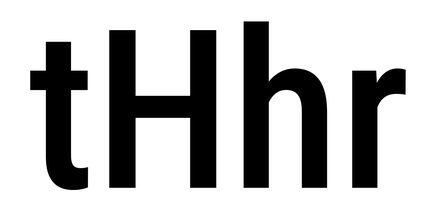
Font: Roboto_Condensed_Medium